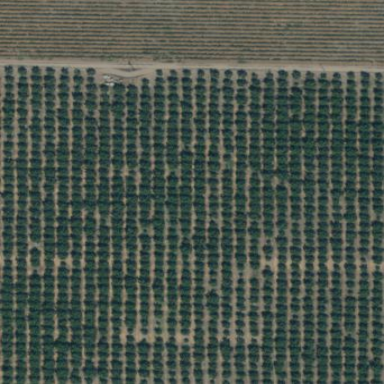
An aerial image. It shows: Orchard.